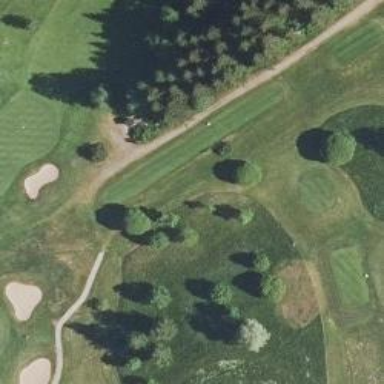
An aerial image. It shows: Grass area designated as golf tee.